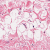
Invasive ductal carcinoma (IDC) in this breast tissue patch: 0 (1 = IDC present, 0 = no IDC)